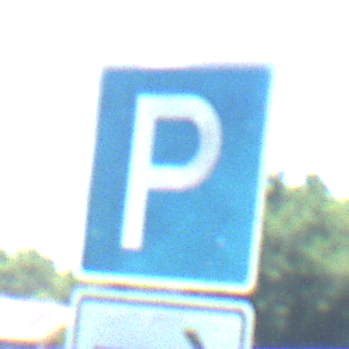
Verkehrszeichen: Parken
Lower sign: RichtungsangabeDurchPfeile4
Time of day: Midday
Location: Outdoor (Nature)
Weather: Clear
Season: Summer
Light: Natural